Question: I am facing a problem of . Given the following image as an example, all splitting line segments are shown with both end points as red circles, the number here will be '7' as annotated in the image.

1. The line segments form a valid split of the rectangle page.
2. All final grids are quadrilaterals.
3. No crossing line segments (i.e. regard there is an extra end point right on the cross).
4. No line segment lies within another.
1. Random pick a point (not labelled before) within the page.
2. Traverse all points within current area until touching the borders or splitting lines and also label them. Current area is a valid grid.
3. Loop step 1-2 until all points are labelled.
Note: here I also assume that the whole page can be discrete to uniform points (just like pixels in an image).
Problem of the above solution is that I have to traverse all points within the page in order to get all the grids. Is there any simpler solution to this?
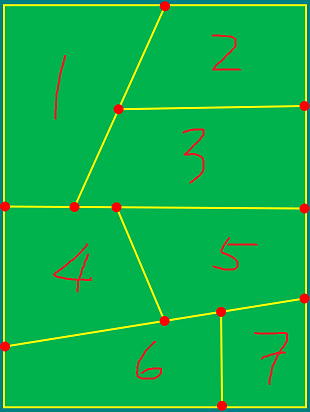
Answer: I finally found a simple approach to do this by .
Based on above, the number should be quite straight forward, i.e. 'number_line_segments+1'.
---
To determine the edges of every grid, we further need to know which area is split when a new line segment is added.
Then, the problem is transformed to: . Here, '"valid"' means when adding a new line segment, it will split current area into two grids.
To determine a valid adding sequence of all the line segments, all I need to do is to determine the order for any two, which can be determined as follows:
'''
order_for_two_line_segments(LineSeg LineSeg_A, LineSeg LineSeg_B)
{
if (one of LineSeg_A's end points is on LineSeg_B)
LineSeg_B should come before LineSeg_A;
else if (one of LineSeg_B's end points is on LineSeg_A)
LineSeg_A should come before LineSeg_B;
else // neither end points of them are on the other one
they can be in any order;
}
'''
For example, in the following image (all lines are labelled as 'L1-L6'), 'L1' should come before 'L2' because one of 'L2''s end point is on 'L1', without which 'L2' cannot form a valid split. And any order can be possible between 'L2' and 'L6' as neither end points of them are on the other one, which makes any one of them (without the other) can still form a valid split.
And a valid adding sequence can be 'L3 > L1 > L2 > L5 > L4 > L6'.

---
The above approach should also work for general cases where the grids can be any shape.